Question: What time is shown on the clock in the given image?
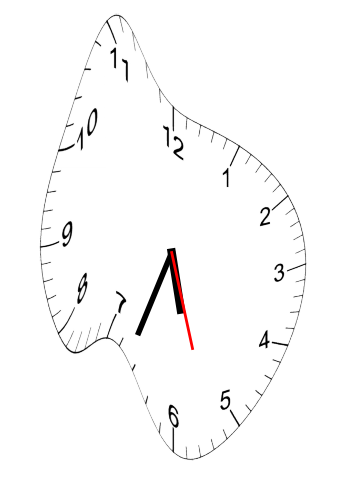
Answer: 05:33:27